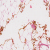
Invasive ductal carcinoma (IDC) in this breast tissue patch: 0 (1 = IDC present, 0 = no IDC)